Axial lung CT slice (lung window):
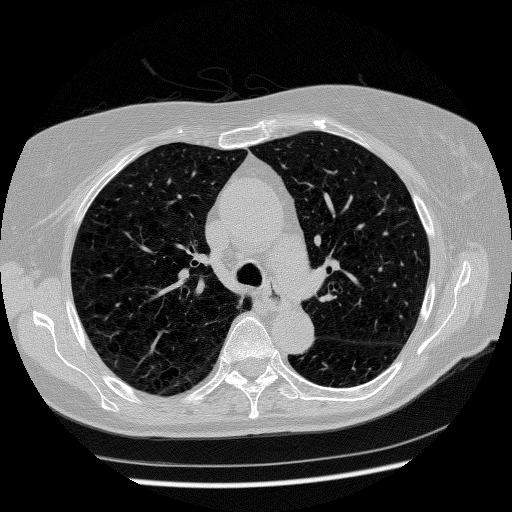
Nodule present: no